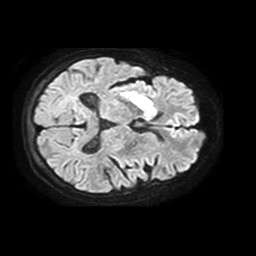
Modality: TRACE
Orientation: axial
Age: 75
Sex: female
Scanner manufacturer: philips
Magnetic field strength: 1.5 T
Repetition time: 3.382 s
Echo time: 0.09431 s